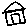
Label: house